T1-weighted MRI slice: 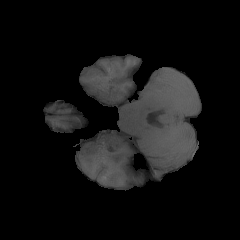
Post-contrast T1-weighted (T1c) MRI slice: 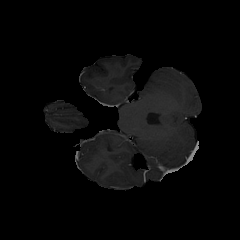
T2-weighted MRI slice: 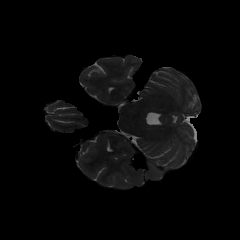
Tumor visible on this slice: no